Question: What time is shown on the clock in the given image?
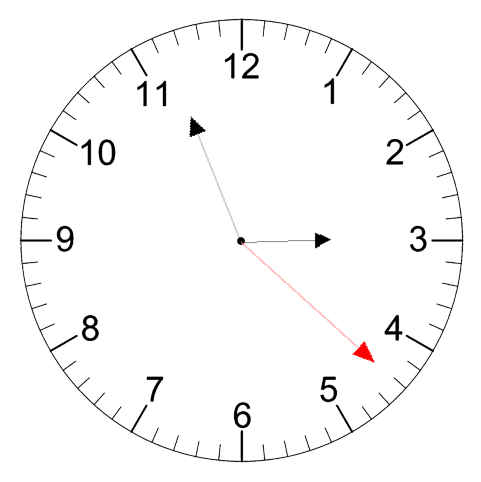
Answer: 02:56:22